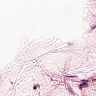
Metastatic tissue present: no